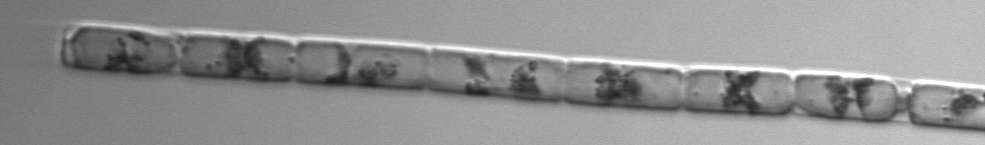
Label: Guinardia_delicatula_TAG_internal_parasite